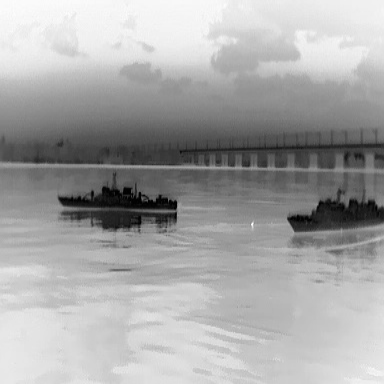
There are two warships in the infrared image.